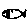
Label: fish